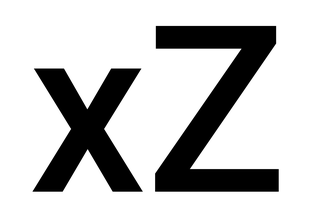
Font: Roboto_Medium